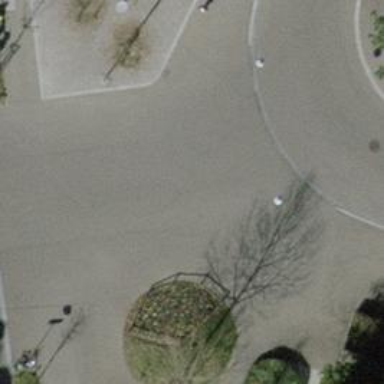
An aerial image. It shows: Unmarked crossing with traffic calming table.